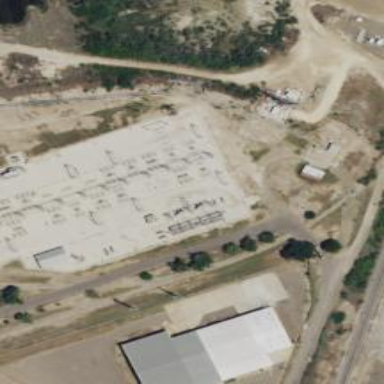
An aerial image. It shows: Switch used for power control.